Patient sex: M
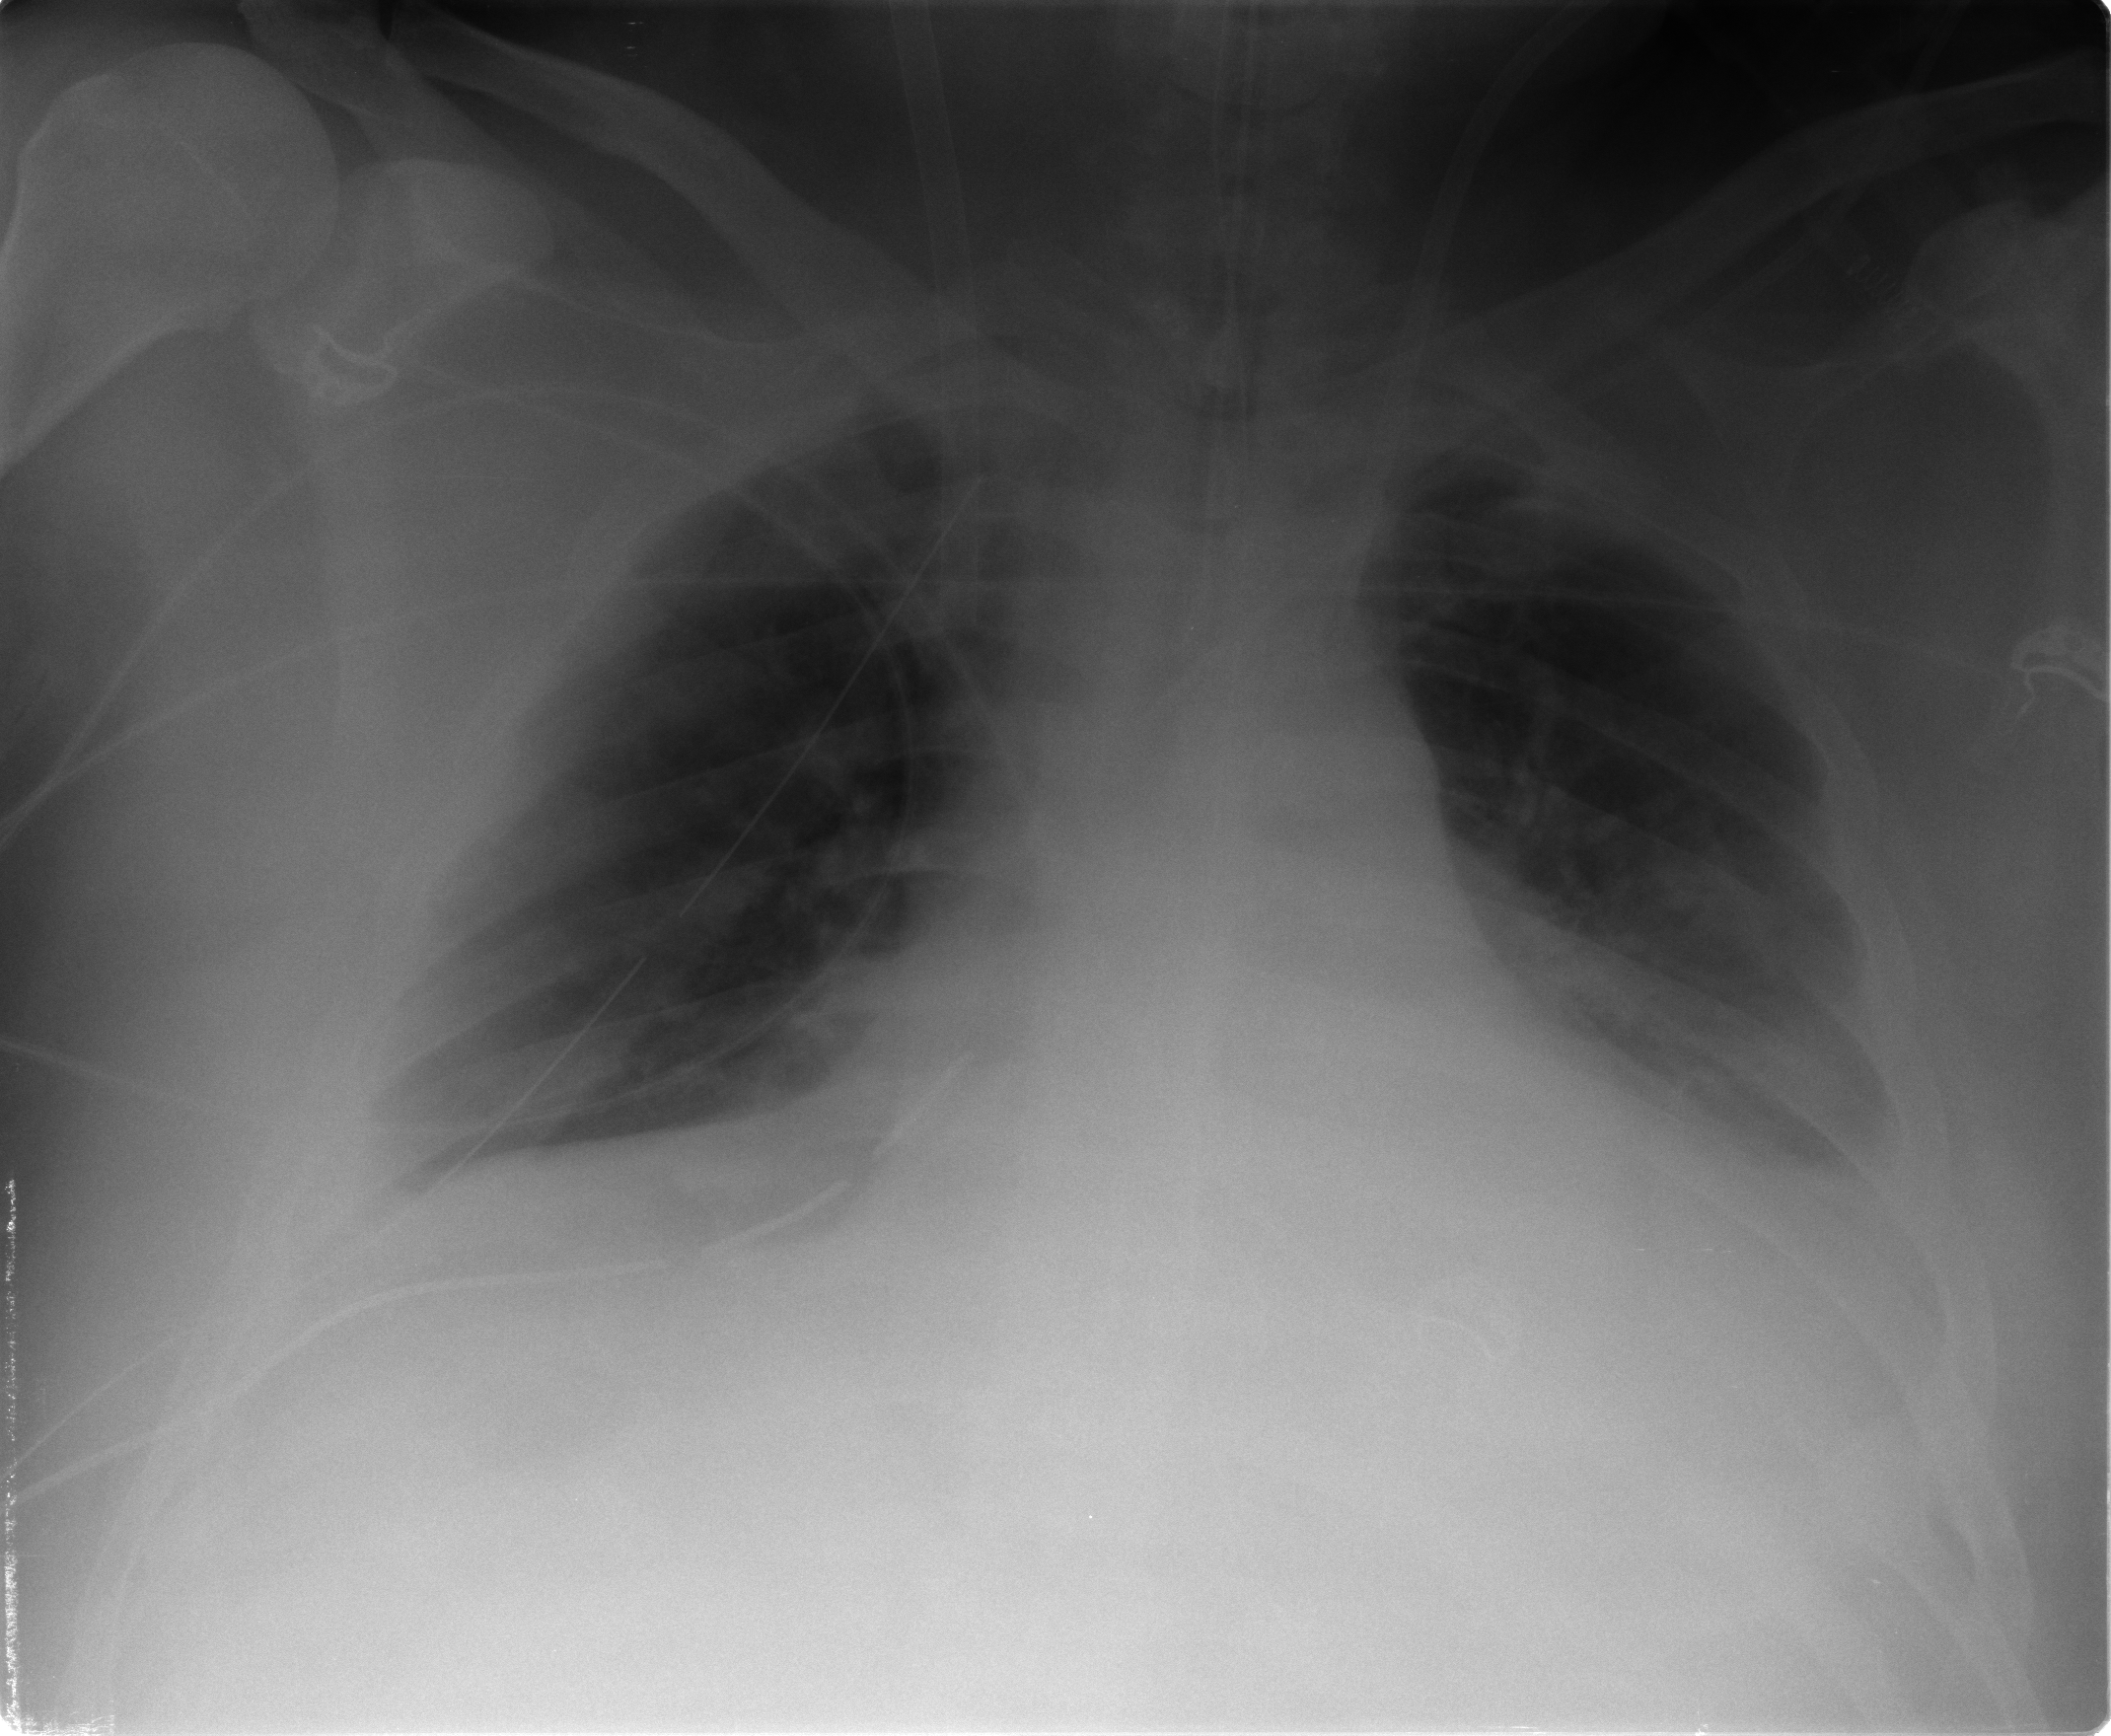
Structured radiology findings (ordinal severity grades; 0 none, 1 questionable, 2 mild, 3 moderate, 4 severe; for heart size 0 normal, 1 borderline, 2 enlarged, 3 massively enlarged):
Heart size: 2
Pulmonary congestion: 3
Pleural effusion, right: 2
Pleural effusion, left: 2
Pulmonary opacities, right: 1
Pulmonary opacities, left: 1
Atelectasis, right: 2
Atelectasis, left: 2